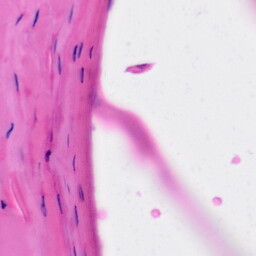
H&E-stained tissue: Skin